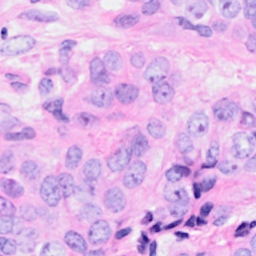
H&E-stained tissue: Breast